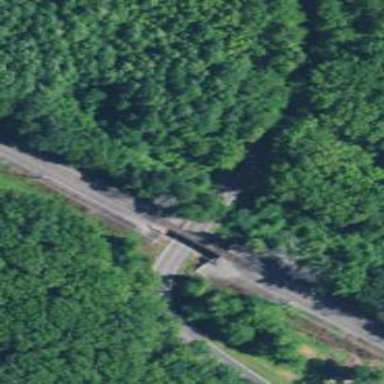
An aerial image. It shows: Railway spur bridge.